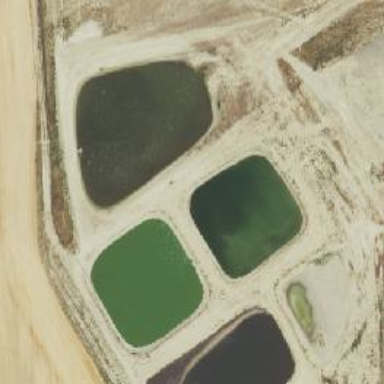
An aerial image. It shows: Sewage reservoir.